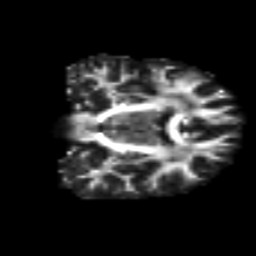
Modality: FA
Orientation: coronal
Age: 43
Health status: ill
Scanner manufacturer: philips
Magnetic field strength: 3 T
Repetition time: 9 s
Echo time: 0.127 s